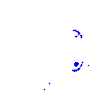
Particle: kaon